Field crop: maize
Growth stage: 2
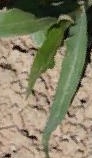
Species: maize